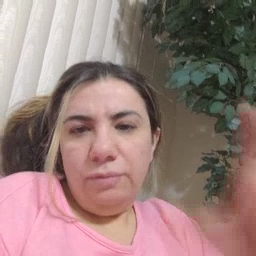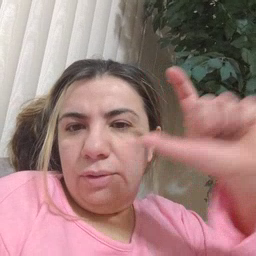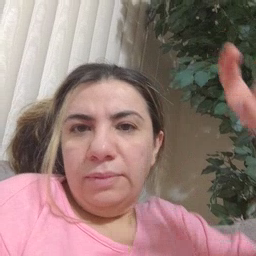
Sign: moon